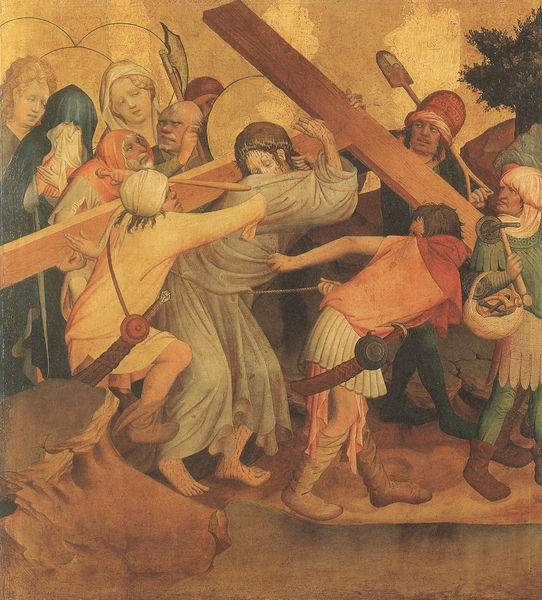
Titel: Thomas-Altar
Künstler: Frater Franco Zutphanicus Monachus
Institution: Hamburg, Kunsthalle
Schlagwörter: baum, felsen, gemälde, frauen, menschen, braun, holz, rot, halten, tragen, trauer, gewand, last, schwer, fels, ziehen, korb, blut, kreuz, seil, knüppel, schwert, schwerter, säbel, stiefel, taschentuch, heiligenschein, christus, jesus, kreuzigung, wunden, axt, hammer, sturz, pike, heilige, jünger, maria, turban, schlagen, dornenkrone, schaufel, spaten, helfen, dornenkranz, fratzen, holzkreuz, passion, kreuzweg, kreuztragung, geschunden, passionsweg